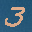
Label: 3